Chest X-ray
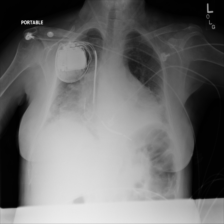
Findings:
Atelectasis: positive
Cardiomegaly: positive
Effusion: negative
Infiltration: negative
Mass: negative
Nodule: negative
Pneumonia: negative
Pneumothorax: negative
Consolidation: negative
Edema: negative
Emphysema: negative
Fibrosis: negative
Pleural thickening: negative
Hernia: negative